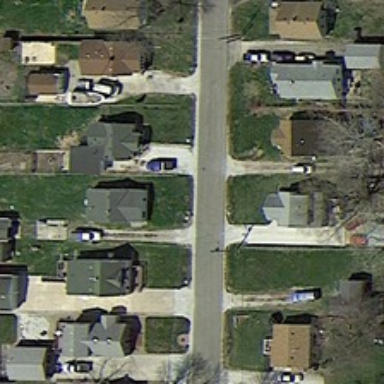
Some buildings and trees are in a medium residential area .